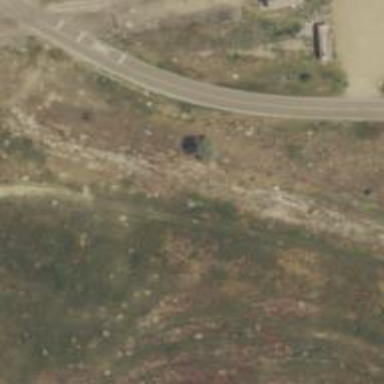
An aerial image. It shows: Abandoned railway.